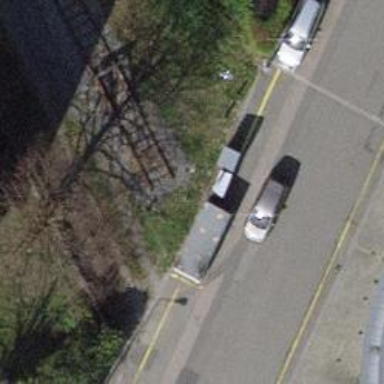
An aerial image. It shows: Recycling container in the area designated for recycling.